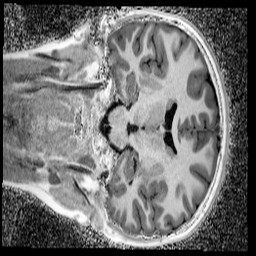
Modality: UNIT1_denoised
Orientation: coronal
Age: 12
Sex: female
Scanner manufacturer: siemens
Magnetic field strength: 3 T
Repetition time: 4 s
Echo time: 0.00299 s